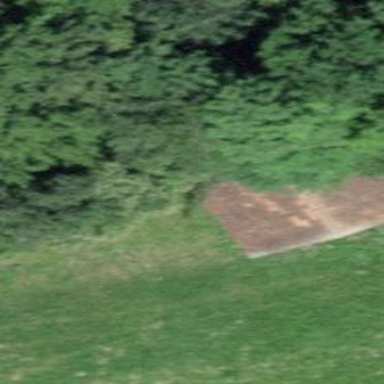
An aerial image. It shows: Rural barn.